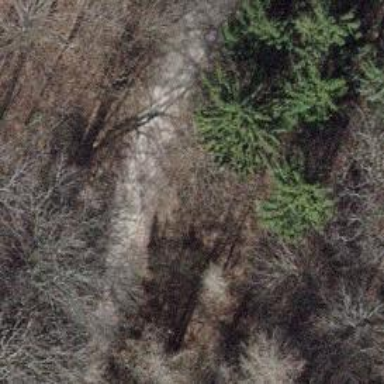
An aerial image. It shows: Track with ground surface of grade2. The trail visibility is excellent.